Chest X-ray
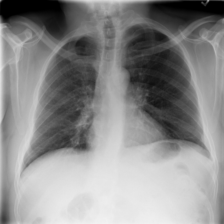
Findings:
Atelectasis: negative
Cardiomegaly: negative
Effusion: negative
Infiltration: positive
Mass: negative
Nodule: negative
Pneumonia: negative
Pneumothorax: negative
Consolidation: negative
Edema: negative
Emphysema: negative
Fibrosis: negative
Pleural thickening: negative
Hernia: negative